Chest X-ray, PA view. Patient: 33 years old, sex M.
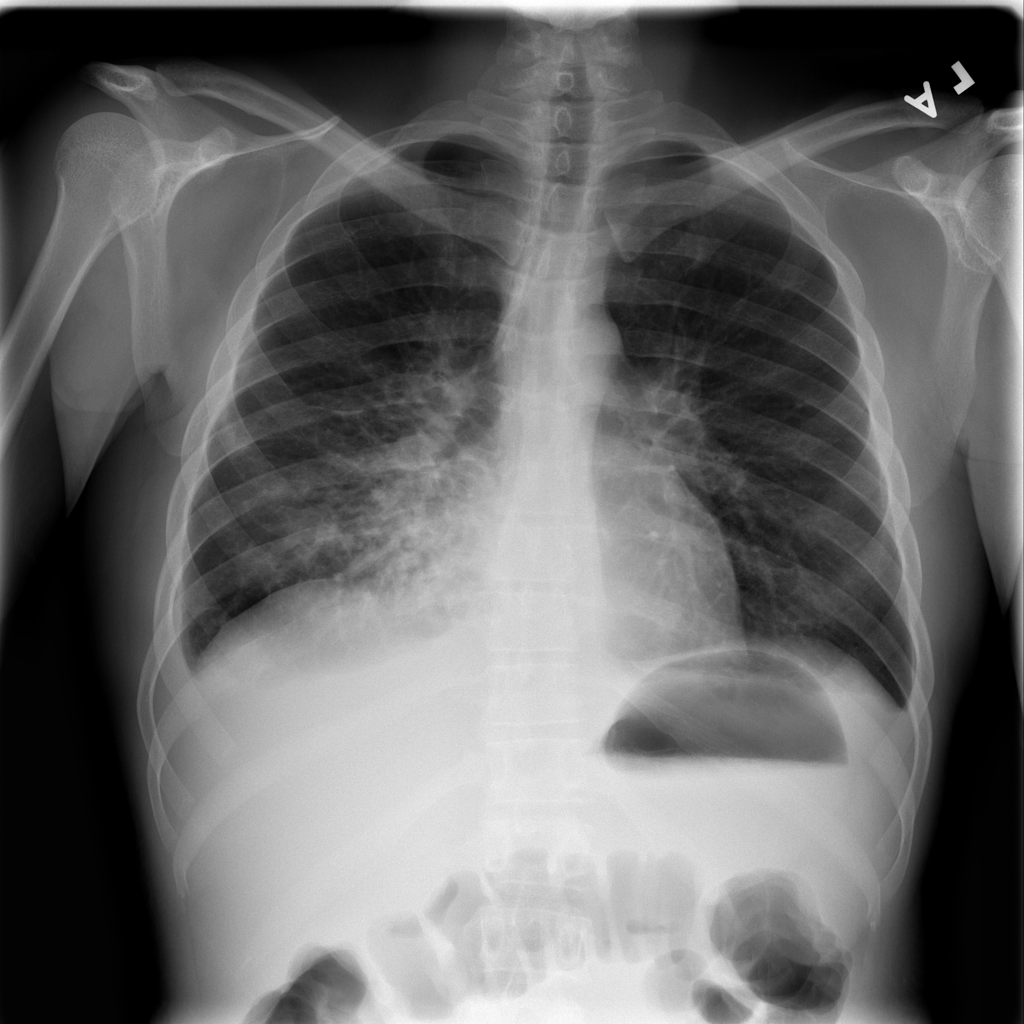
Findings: Effusion, Infiltration